Aerial crown-view tile of a tropical tree (Barro Colorado Island, Panama), acquired 20241014:
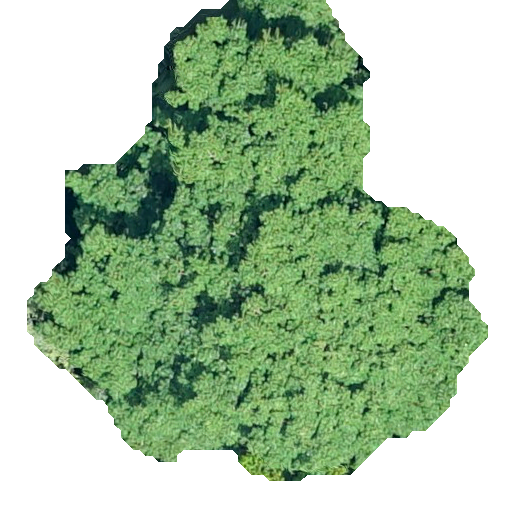
Species: Tachigali panamensis
GBIF accepted scientific name: Tachigali panamensis
Crown area: 223.525 m²